Question: I'm trying to create a title and detail text for a cell in the list view but I can only get one line of text.
Here is how I'm populating the cell.
'''
cell.textLabel.text = rowName as String
'''
but I'd like to get it to look like this.

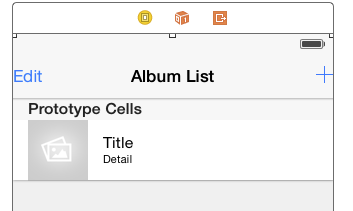
Answer: Very similar to what you have done so far, you can set the text for the detail label:
'''
cell.detailTextLabel.text = "Hello"
'''